七年级 · 计数
为了了解某校学生每天课外阅读所用的时间情况, 从该校学生中随机抽取了部分学生进行问卷调查，并将结果绘制成如下不完整的频数分布表和频数分布直方图.

| 每天课外阅读时间 $t / h$ | 频数 | 频率 |
| :---: | :---: | :---: |
| $0<t \leq 0.5$ | 24 |  |
| $0.5<t \leq 1$ | 36 | 0.3 |
| $1<t \leq 1.5$ |  | 0.4 |
| $1.5<t \leq 2$ | 12 | $b$ |
| 合计 | $a$ | 1 |

根据以上信息，请回答下列问题:

(1) 表中 $a=$ \$ \qquad \$ , $b=$ \$ \qquad \$ $;$

(2)请补全频数分布直方图;

(3)若该校有学生 1600 人, 试估计该校学生每天课外阅读时间超过 1 小时的人数.


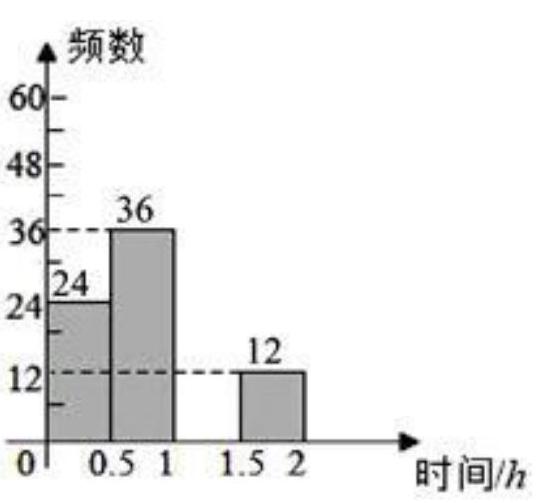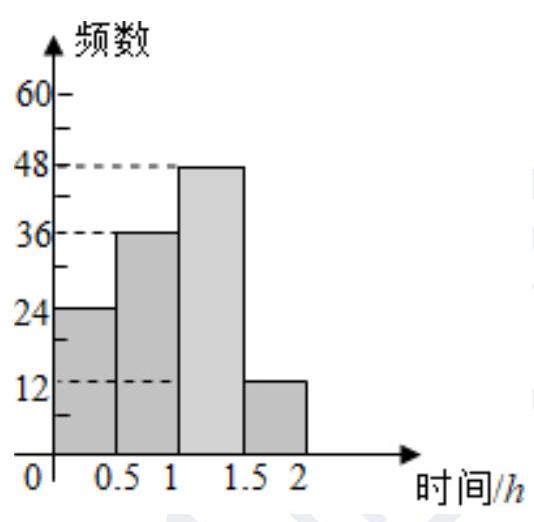
答案: (1)120；0.1；

(2) $1<t \leq 1.5$ 的人数为 $120 \times 0.4=48$ (人)，

补全图形如下:

(3)估计该校学生每天课外阅读时间超过 1 小时的人数为:

$1600 \times(0.4+0.1)=800$ (人).

答：该校学生每天课外阅读时间超过 1 小时的人数为 800 人.